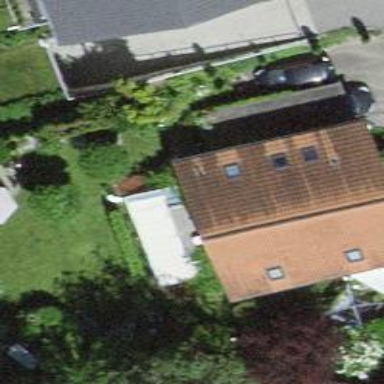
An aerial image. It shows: Residential building.